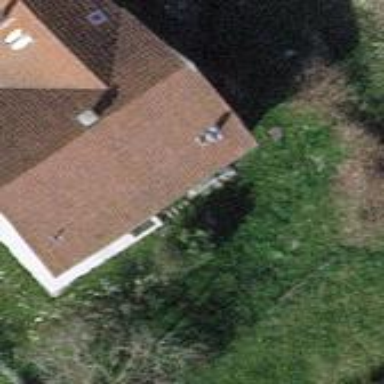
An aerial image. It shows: Simple and straightforward house.